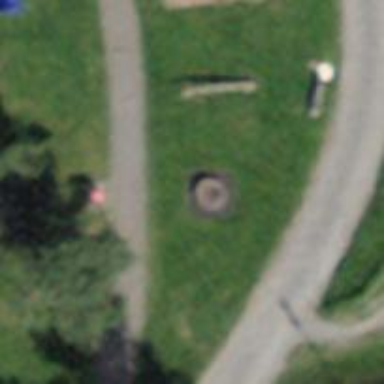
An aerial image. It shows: Playground featuring roundabout.